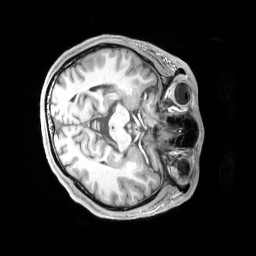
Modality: T1w
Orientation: axial
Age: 22
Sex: male
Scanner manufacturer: siemens
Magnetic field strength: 3 T
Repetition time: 2.53 s
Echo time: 0.00326 s